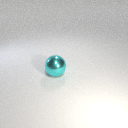
large cyan metal sphere